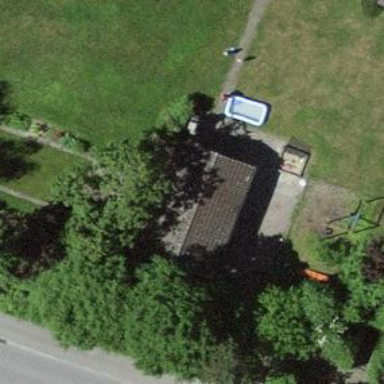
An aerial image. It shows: Shed building.